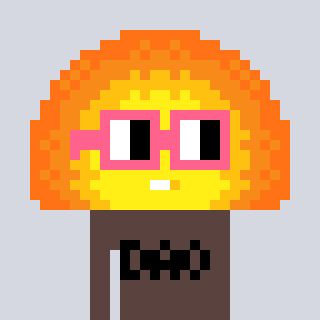
a pixel art character with square pink glasses, a sunset-shaped head and a darkbrown-colored body on a cool background